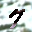
Label: 7